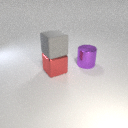
large gray rubber cube above large red metal cube